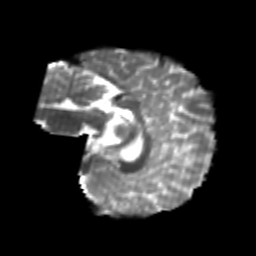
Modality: T2w
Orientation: sagittal
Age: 21
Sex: female
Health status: healthy
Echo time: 0.074 s